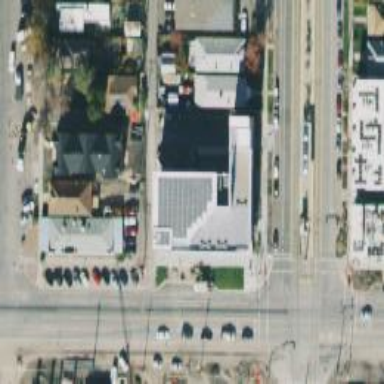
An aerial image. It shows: Arts centre.